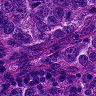
Metastatic tissue present: yes